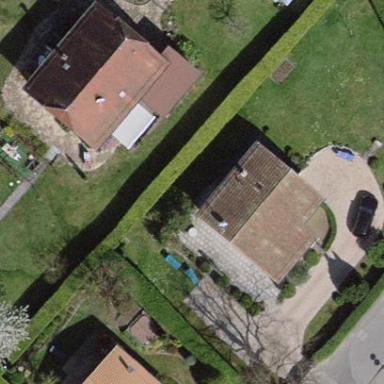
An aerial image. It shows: Garden surrounded by fence.